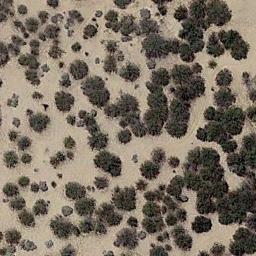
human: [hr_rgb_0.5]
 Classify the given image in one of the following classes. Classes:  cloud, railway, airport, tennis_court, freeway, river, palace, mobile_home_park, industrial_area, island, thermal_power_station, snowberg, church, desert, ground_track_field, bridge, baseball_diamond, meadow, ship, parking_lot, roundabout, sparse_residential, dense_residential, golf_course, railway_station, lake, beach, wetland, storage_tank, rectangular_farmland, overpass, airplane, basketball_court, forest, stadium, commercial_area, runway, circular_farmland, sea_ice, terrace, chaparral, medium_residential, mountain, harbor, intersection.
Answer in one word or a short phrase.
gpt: chaparral